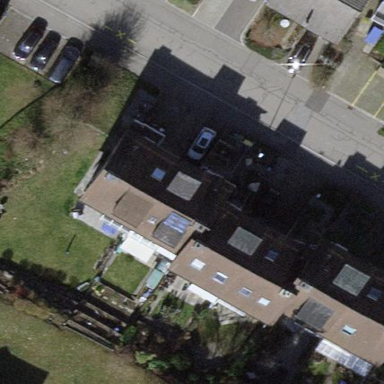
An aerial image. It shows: Terrace building.